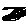
Label: smiley face